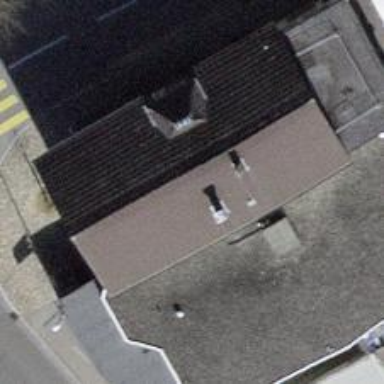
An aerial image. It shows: Restaurant.